Question: I have an Edit/text in my layout as:
'''
<EditText
android:id="@+id/url"
android:layout_width="fill_parent"
android:layout_height="25dp"
android:layout_centerVertical="true"
android:layout_marginLeft="5dp"
android:background="@drawable/url_edit_text_bg"
android:ellipsize="end"
android:gravity="left|center_vertical"
android:inputType="textUri"
android:lines="1"
android:maxLines="1"
android:paddingLeft="5dp"
android:paddingRight="5dp"
android:scrollHorizontally="true"
android:selectAllOnFocus="true"
android:singleLine="true"
android:textColor="@android:color/black"
android:textCursorDrawable="@null"
android:textSize="12sp" />
'''
But on my Galaxy tab 10.1 device I am unable to see long text on a single line in this EditText.

This issue is observed only on , on other devices such as Samsung galaxy note, Galaxy nexus, Nexus S, HTC Desire, Galaxy Y etc. the long url text fits on one single line.
Y are a few devices giving this issue?
How can it be solved?
Please help...
Thank you.
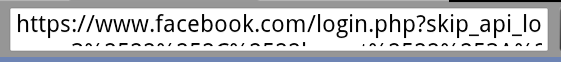
Answer: This is a standard behavior. You can try doing that in any browser.